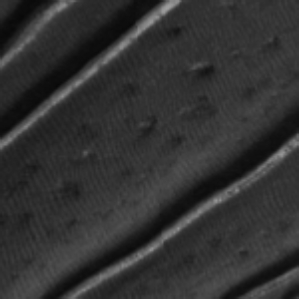
Label: frost